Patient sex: F
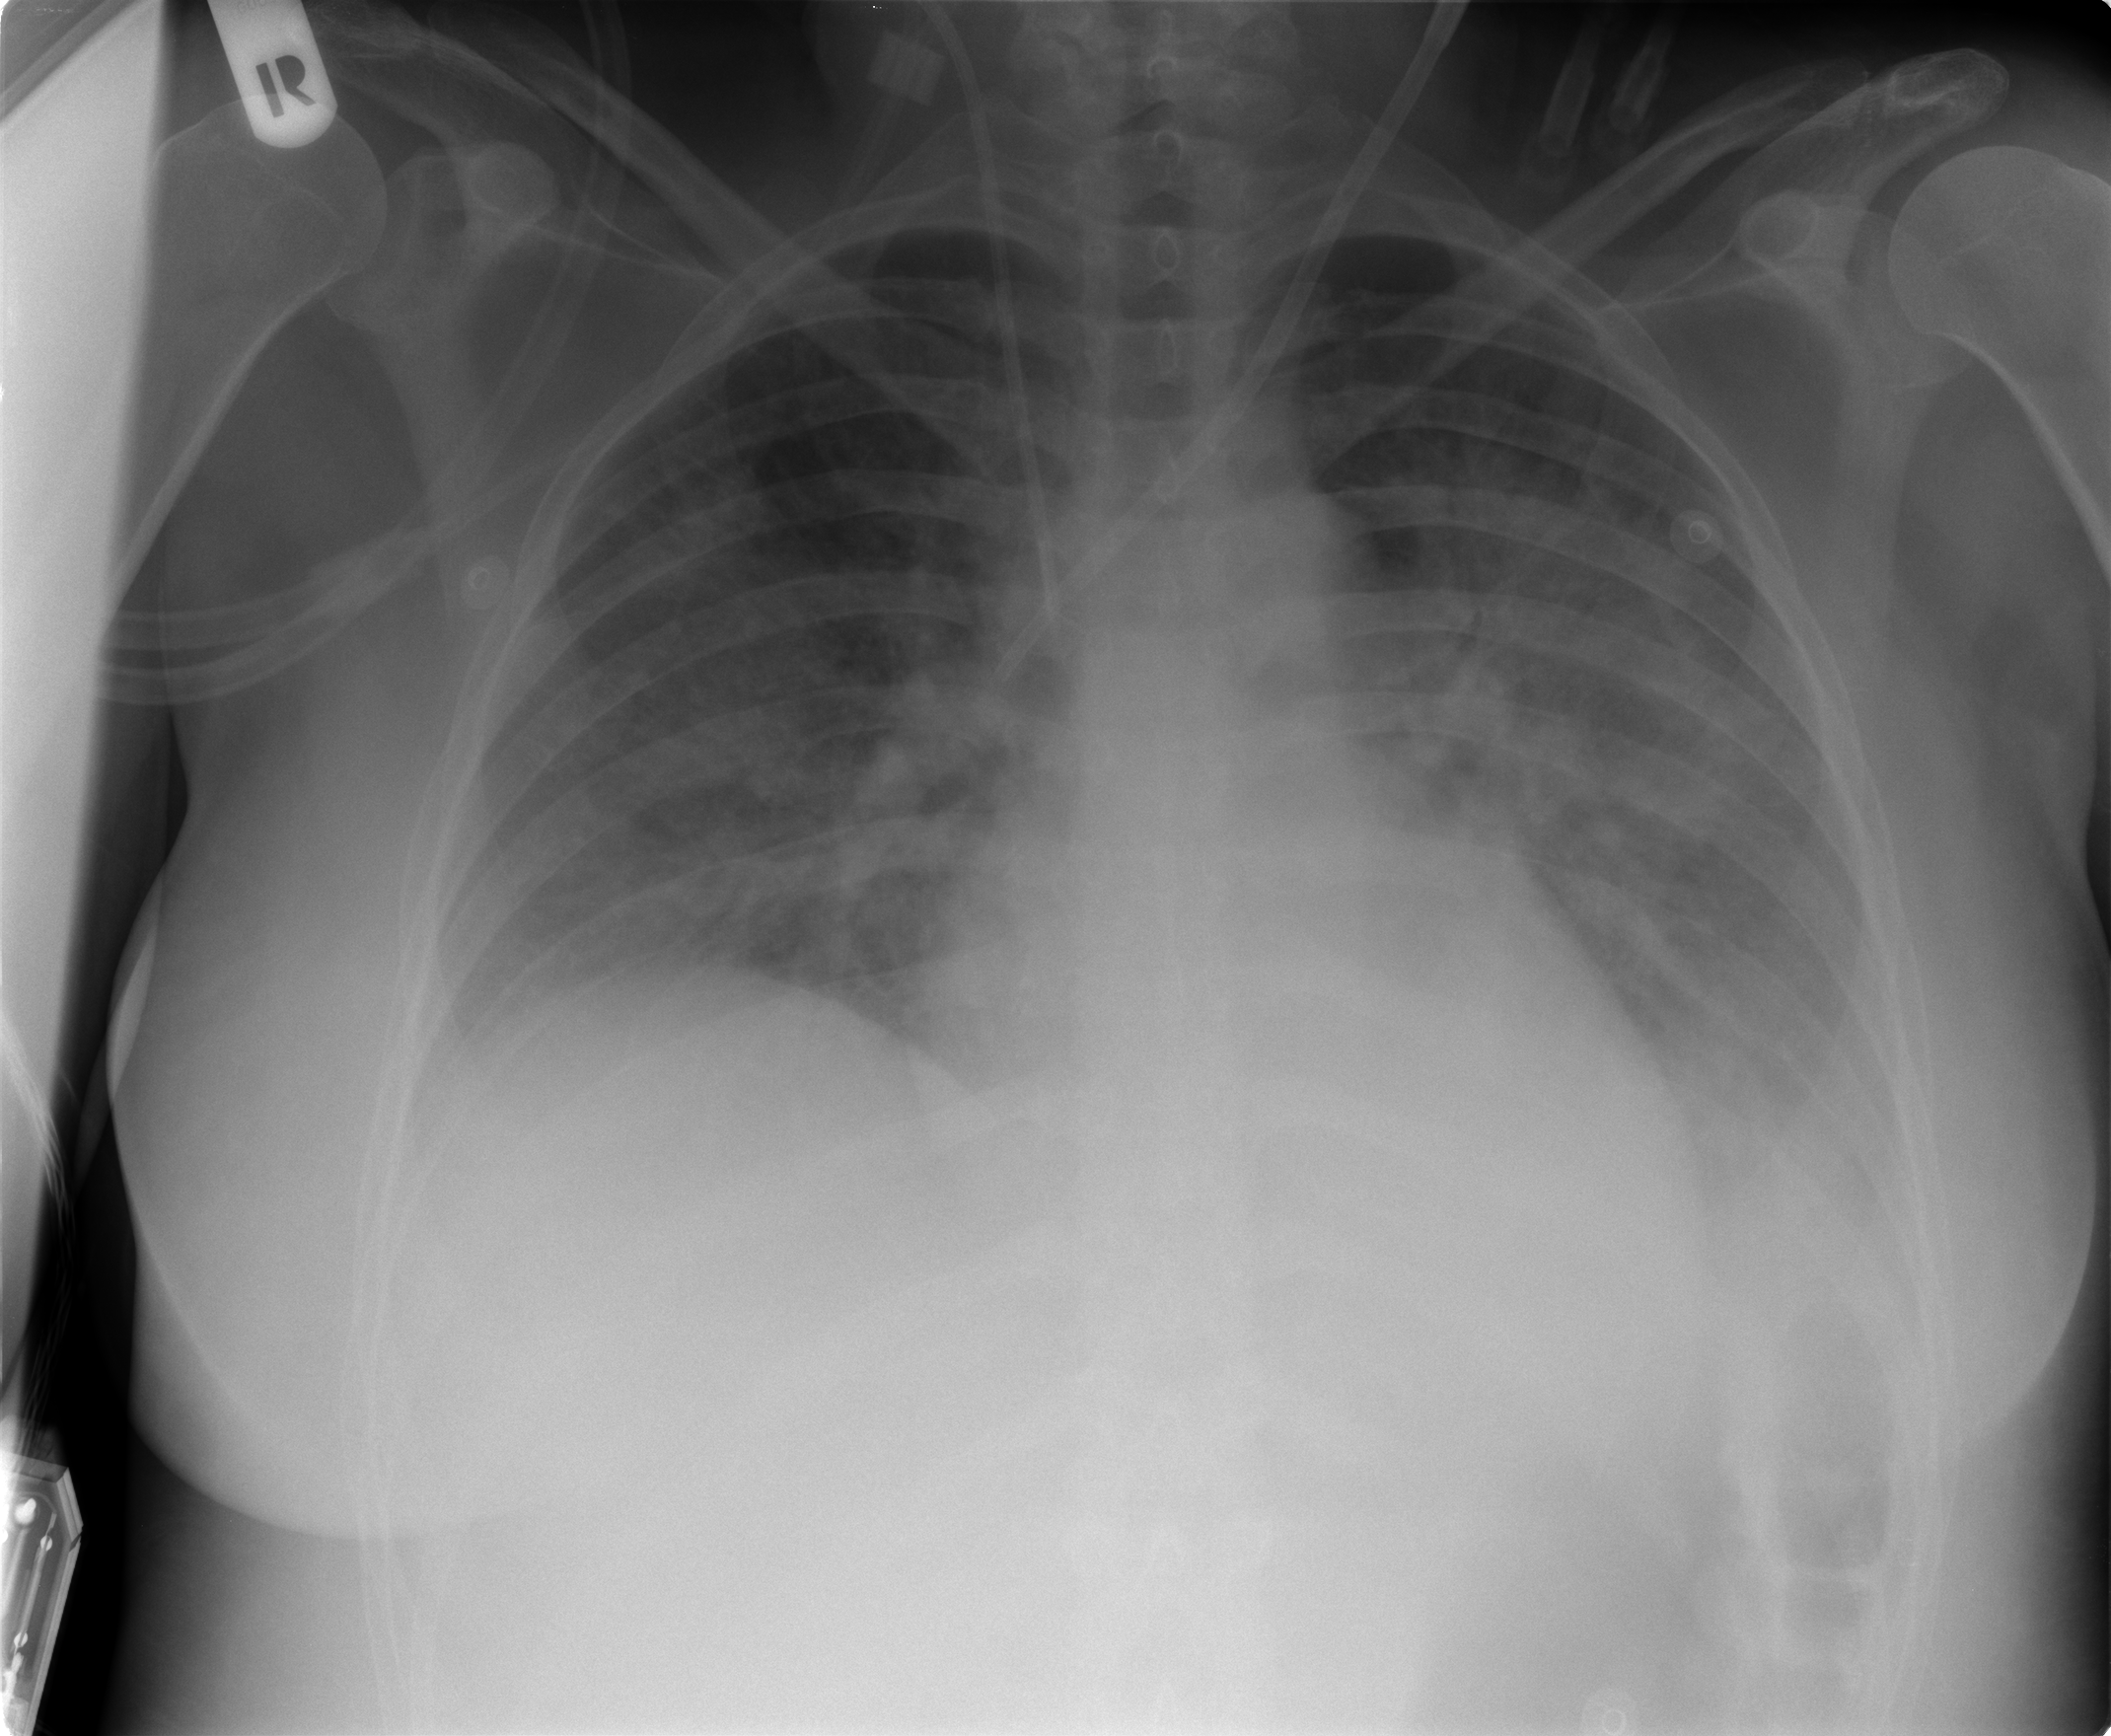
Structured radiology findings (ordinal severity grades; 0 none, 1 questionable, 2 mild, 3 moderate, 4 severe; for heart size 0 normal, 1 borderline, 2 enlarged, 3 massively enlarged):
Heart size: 0
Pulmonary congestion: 3
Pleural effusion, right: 1
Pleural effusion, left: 2
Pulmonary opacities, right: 2
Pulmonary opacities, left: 3
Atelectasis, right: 1
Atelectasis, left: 2